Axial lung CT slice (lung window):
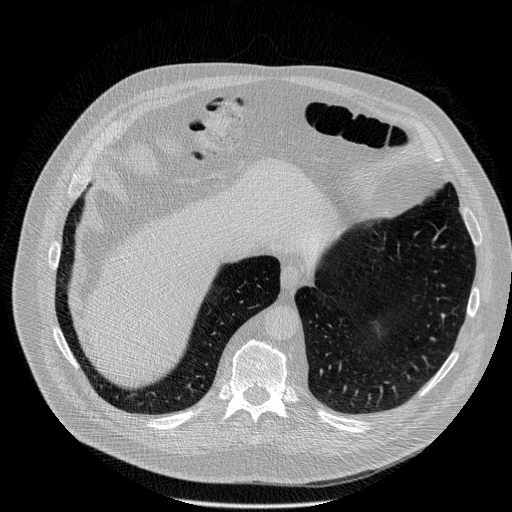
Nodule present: no